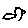
Label: bird